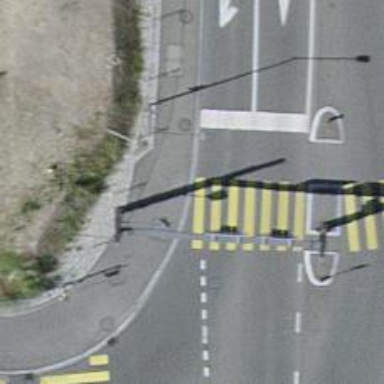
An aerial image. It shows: Kerb serving as barrier.